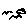
Label: bird